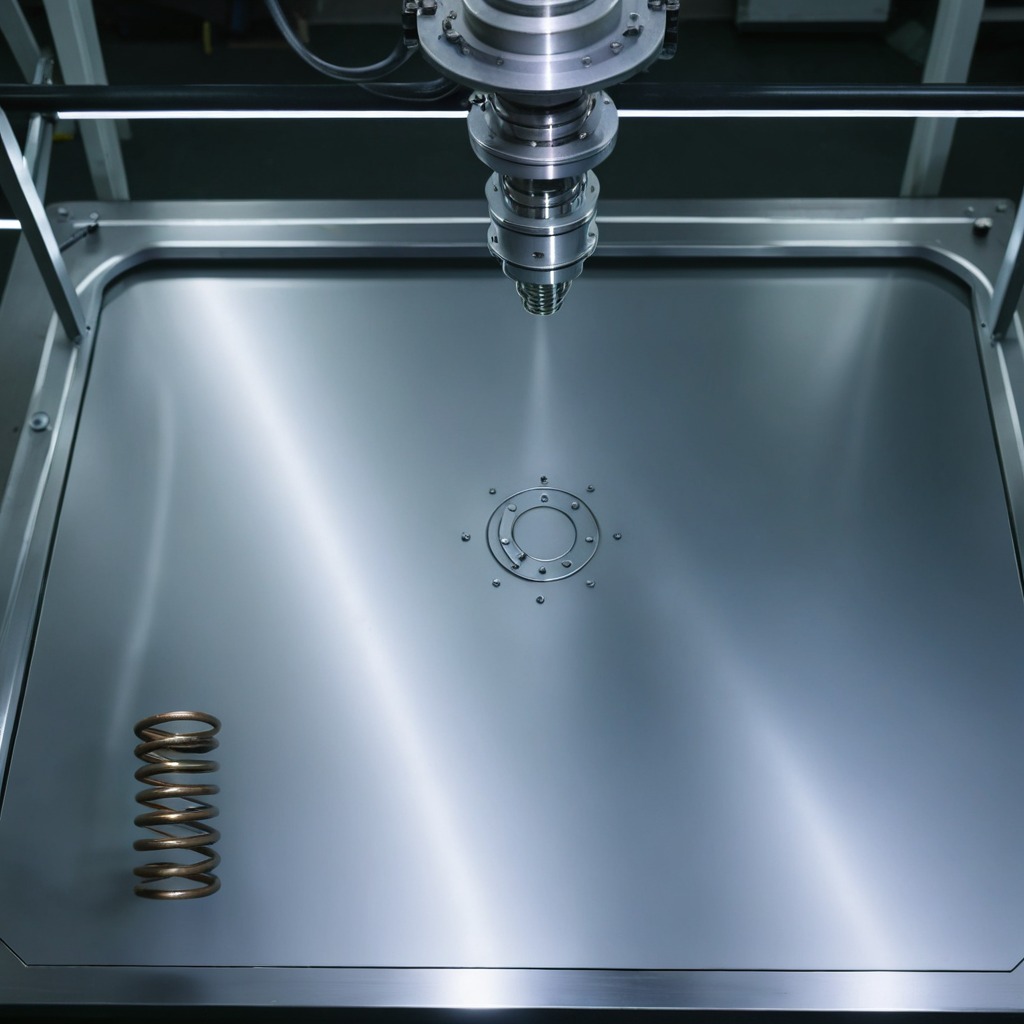
A coiled metal spring is lying on the metal table in a machine shop under fluorescent lights.